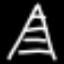
Label: The Eiffel Tower